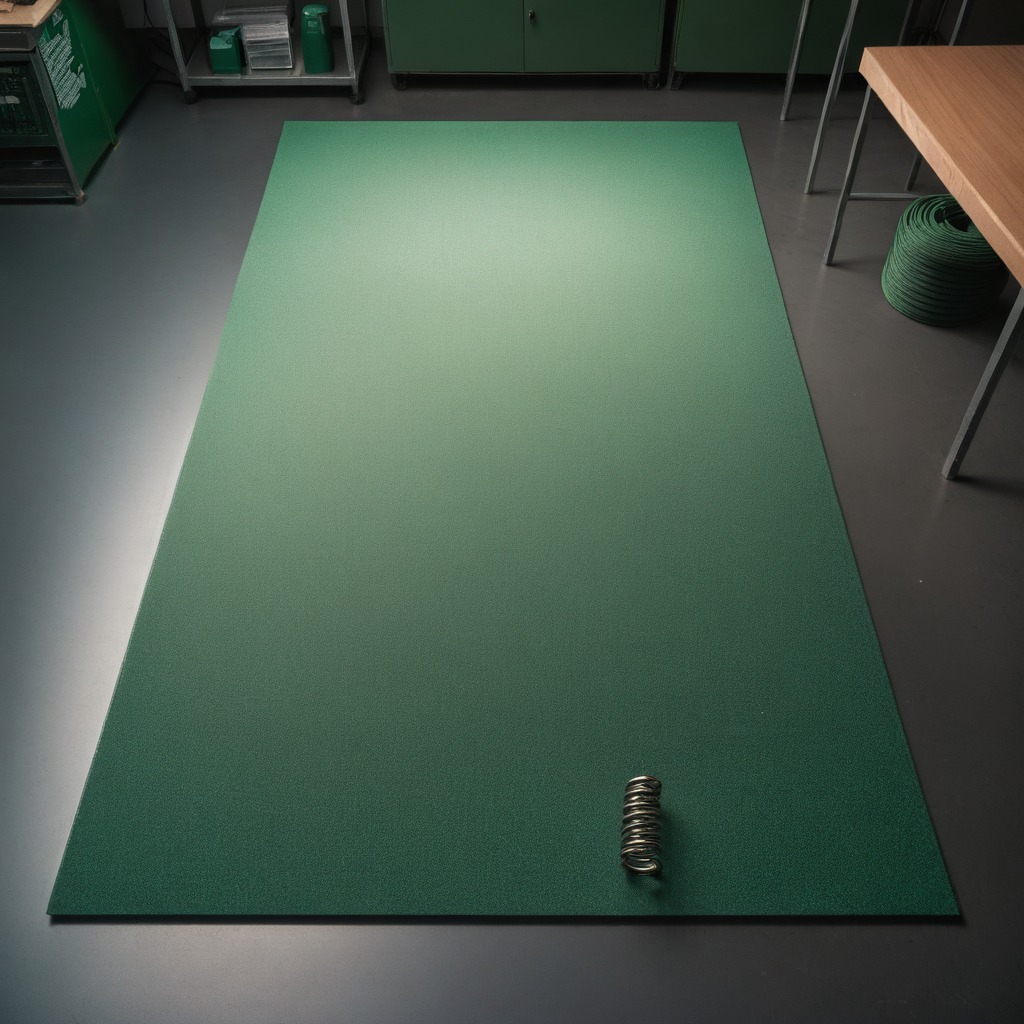
A coiled metal spring lies on the clean granite tabletop covered with a green rubber mat inside a workshop under bright overhead lighting crisp shadows high clarity worn but beneath the mat